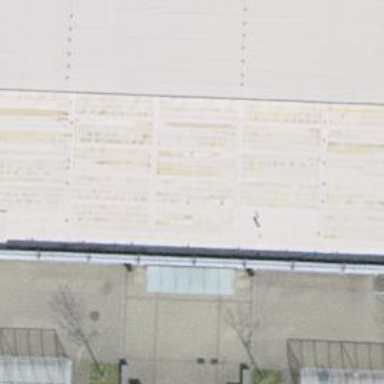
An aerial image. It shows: Small solar photovoltaic panel generator installed on roof.